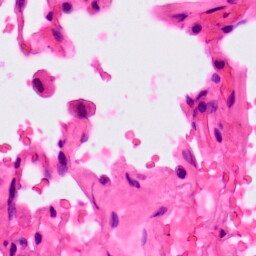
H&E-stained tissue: Lung